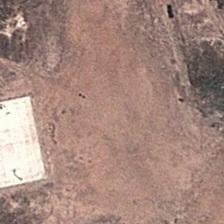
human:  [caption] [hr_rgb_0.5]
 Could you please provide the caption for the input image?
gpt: a white building is near a piece of bareland .

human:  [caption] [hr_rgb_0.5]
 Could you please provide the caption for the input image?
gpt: a white building is near a piece of bareland .

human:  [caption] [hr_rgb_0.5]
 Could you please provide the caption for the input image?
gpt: a white building is near a piece of bareland .

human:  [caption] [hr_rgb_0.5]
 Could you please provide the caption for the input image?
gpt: a white building is near a piece of bareland .

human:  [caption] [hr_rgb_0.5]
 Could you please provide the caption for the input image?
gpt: a white building is near a piece of bareland .